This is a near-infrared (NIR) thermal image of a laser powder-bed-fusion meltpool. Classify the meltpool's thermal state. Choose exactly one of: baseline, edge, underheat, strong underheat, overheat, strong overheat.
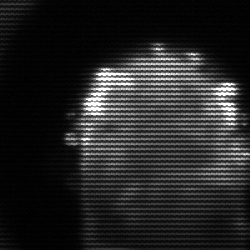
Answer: baseline